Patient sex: F
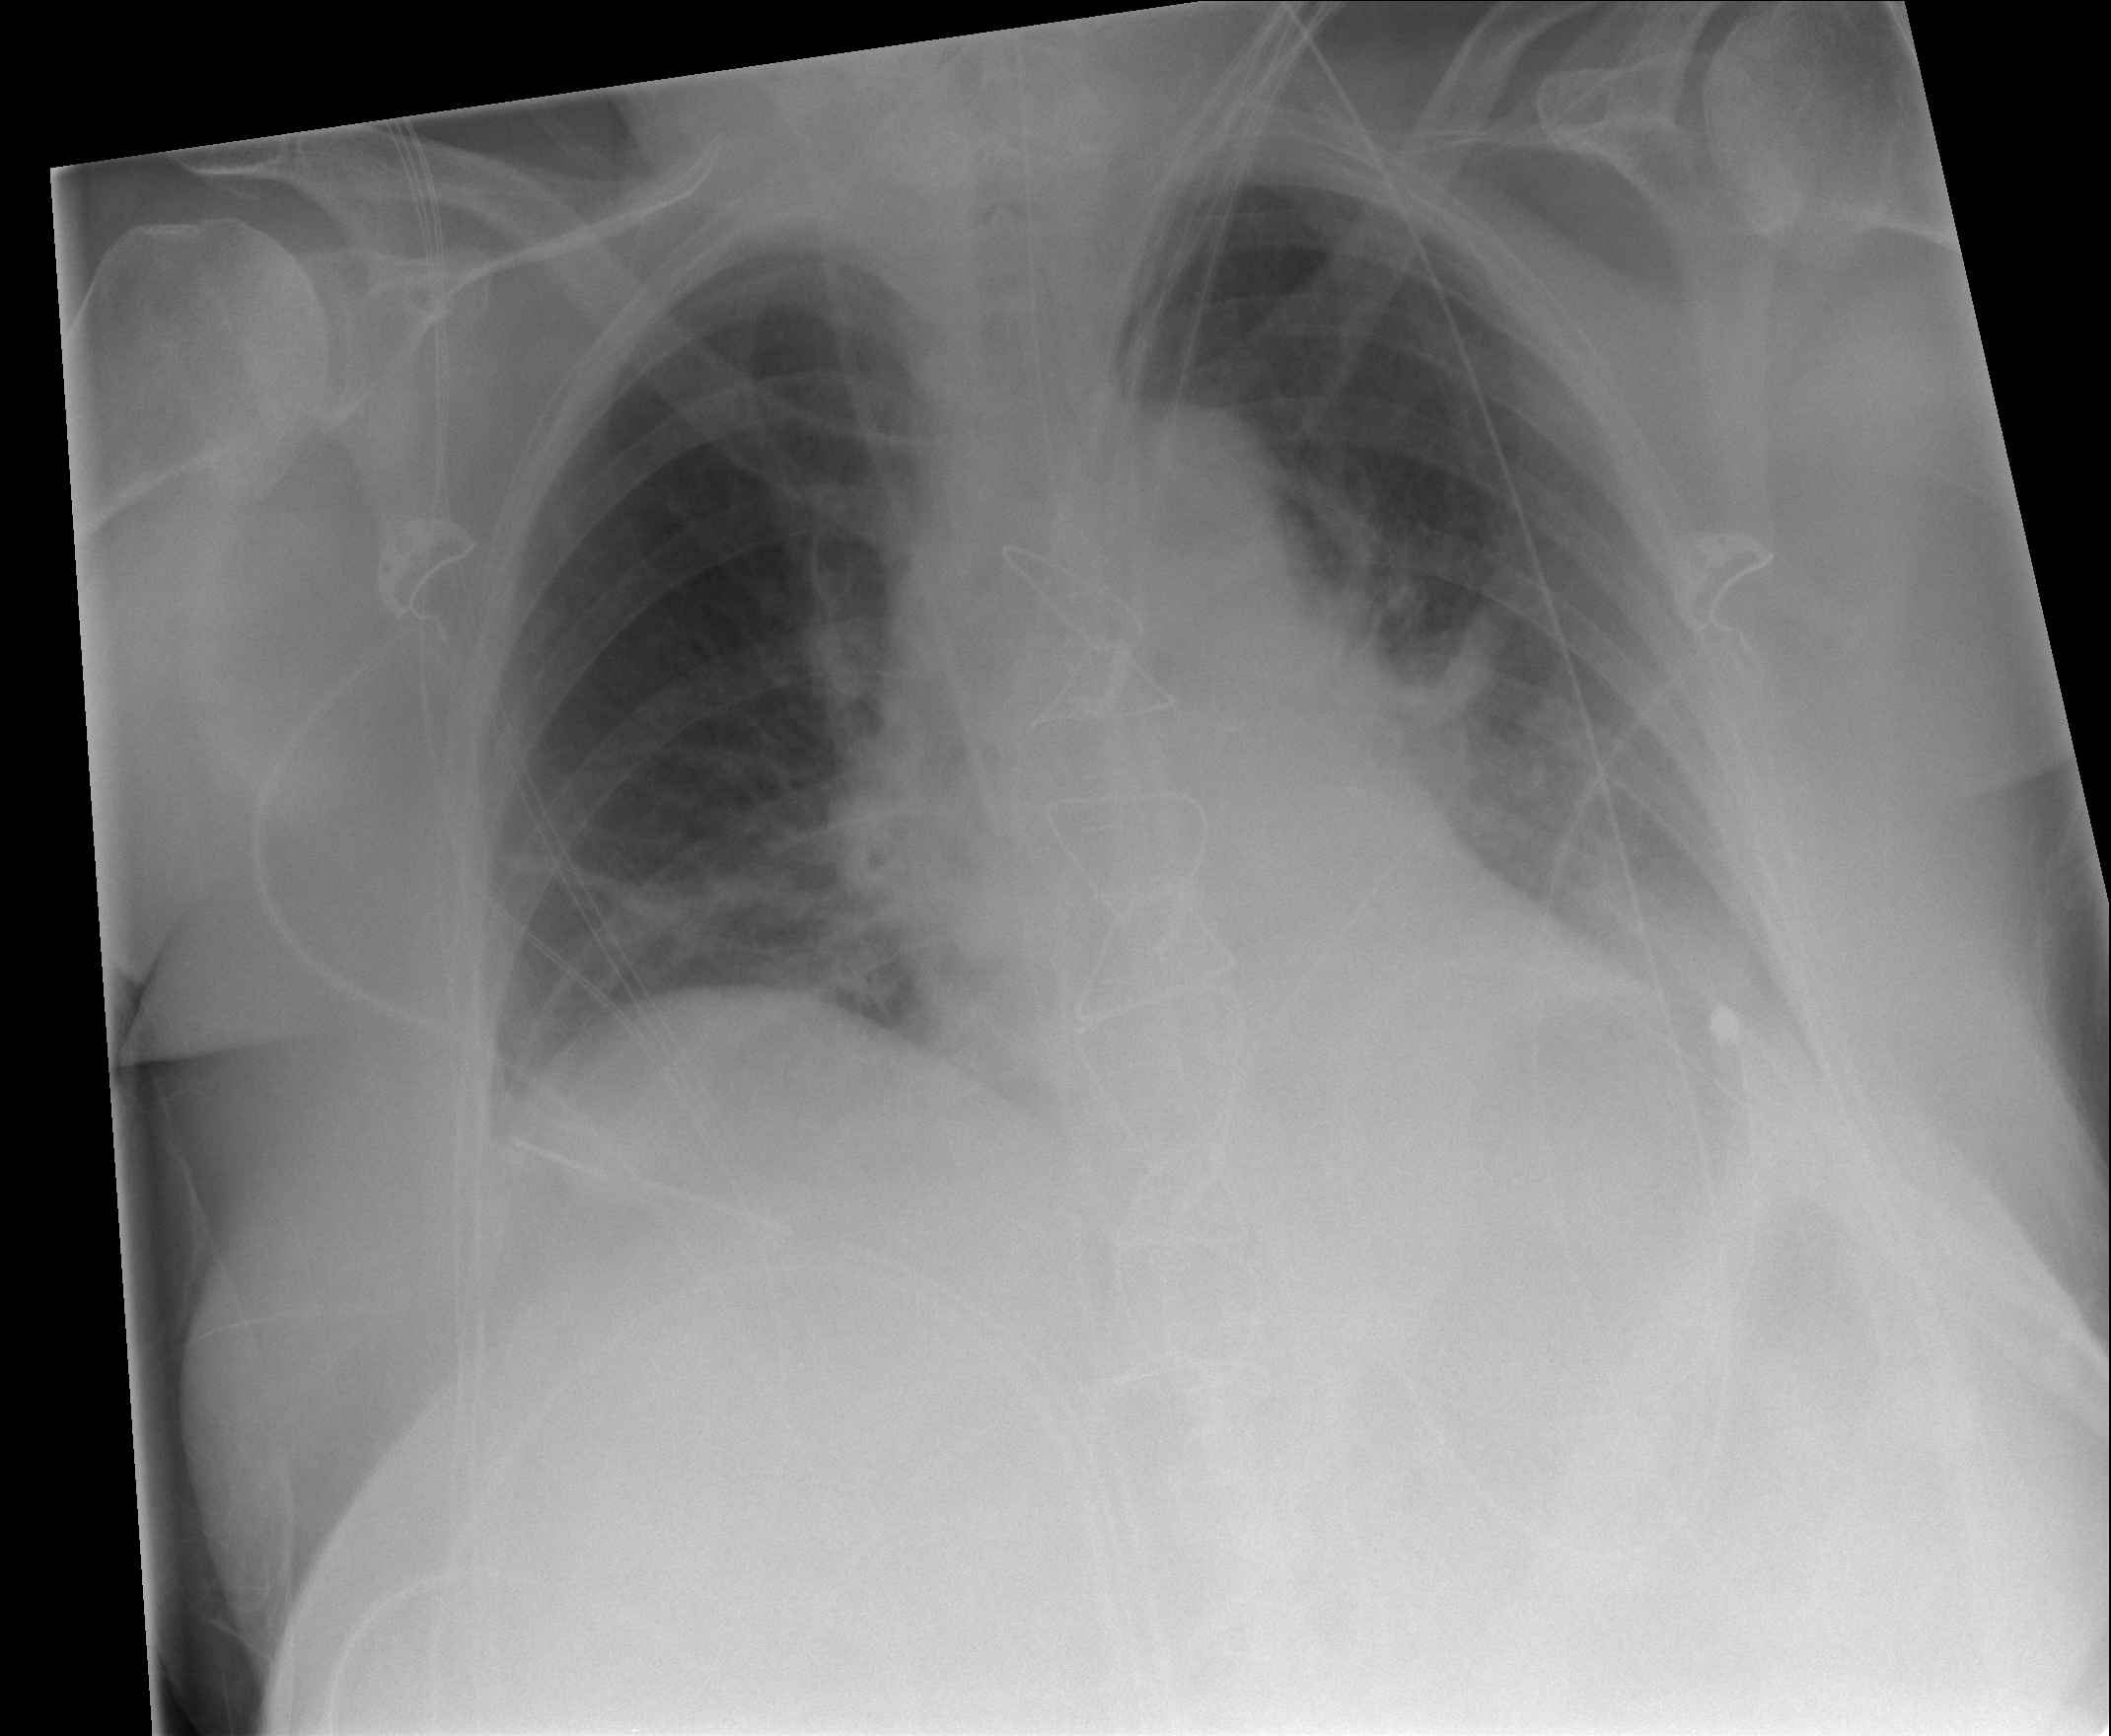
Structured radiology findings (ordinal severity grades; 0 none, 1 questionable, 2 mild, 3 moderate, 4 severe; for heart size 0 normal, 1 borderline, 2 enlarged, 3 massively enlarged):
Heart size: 0
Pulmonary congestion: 0
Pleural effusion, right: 0
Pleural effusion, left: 2
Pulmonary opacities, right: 0
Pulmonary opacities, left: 0
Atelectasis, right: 2
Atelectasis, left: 2